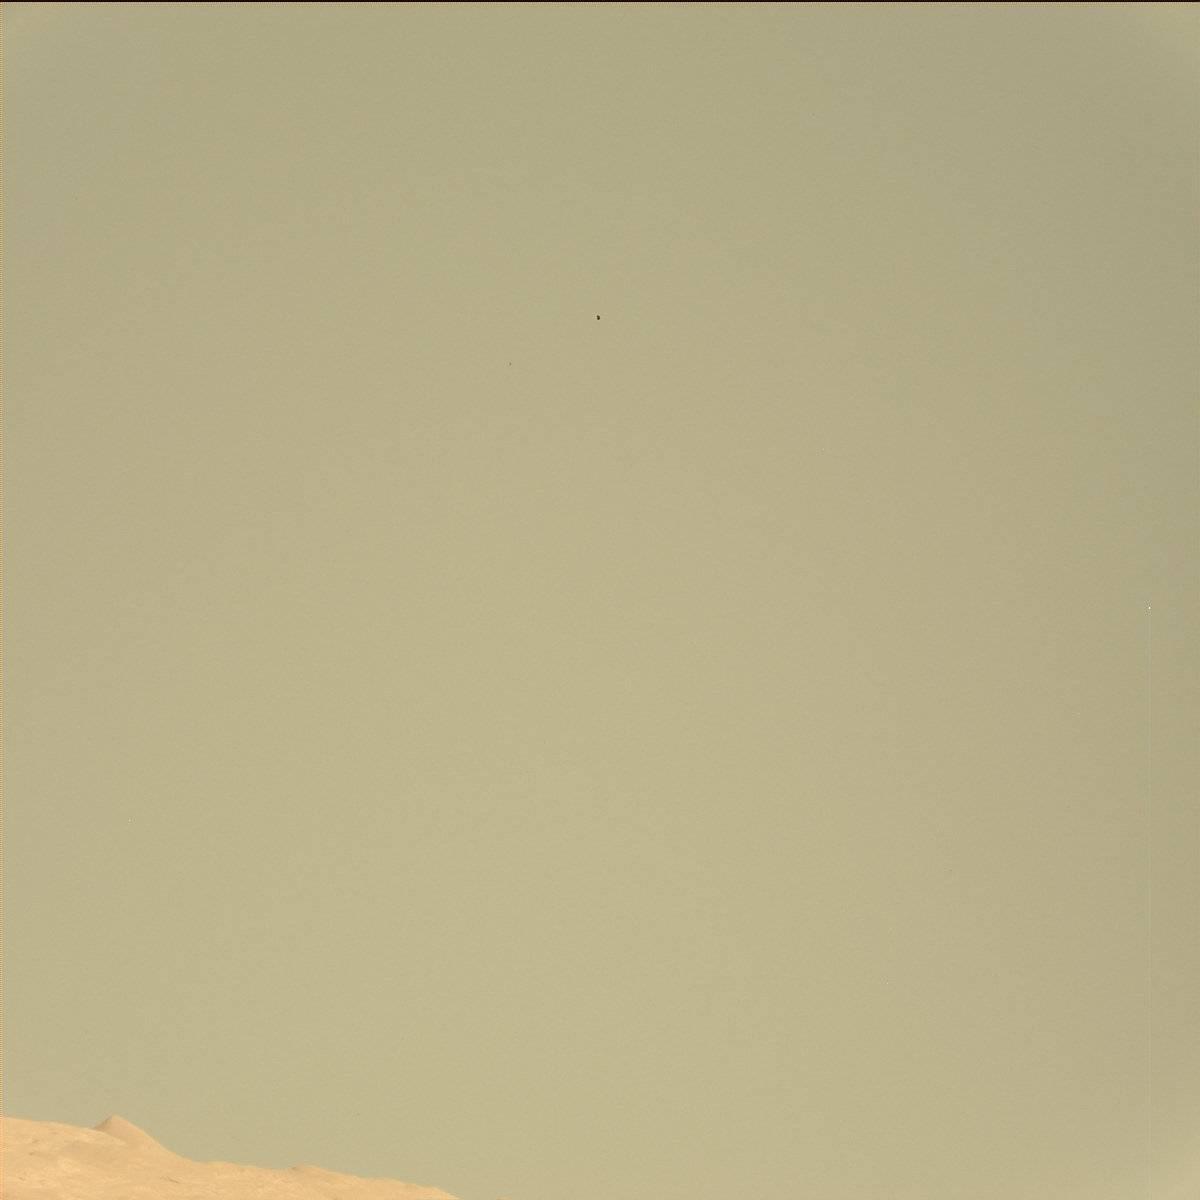
Terrain classes present: Ridge, Sky